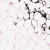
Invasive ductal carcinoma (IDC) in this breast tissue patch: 0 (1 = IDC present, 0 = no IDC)